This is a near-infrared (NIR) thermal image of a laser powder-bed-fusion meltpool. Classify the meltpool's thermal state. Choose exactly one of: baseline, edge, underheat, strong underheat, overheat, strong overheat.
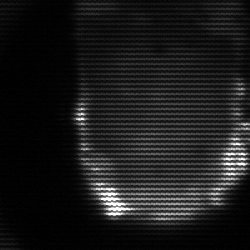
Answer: baseline